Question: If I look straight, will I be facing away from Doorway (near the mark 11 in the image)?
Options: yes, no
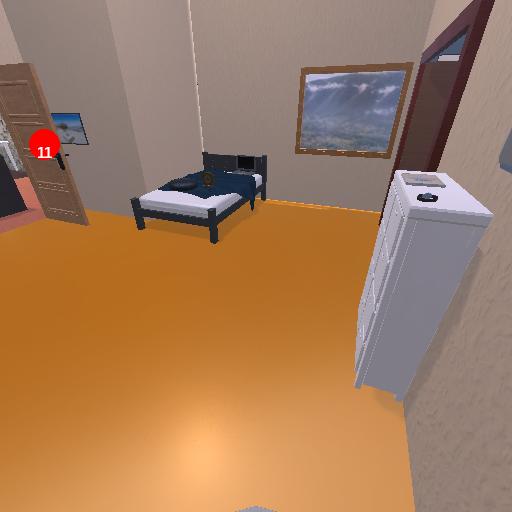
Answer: yes